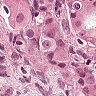
Metastatic tissue present: yes